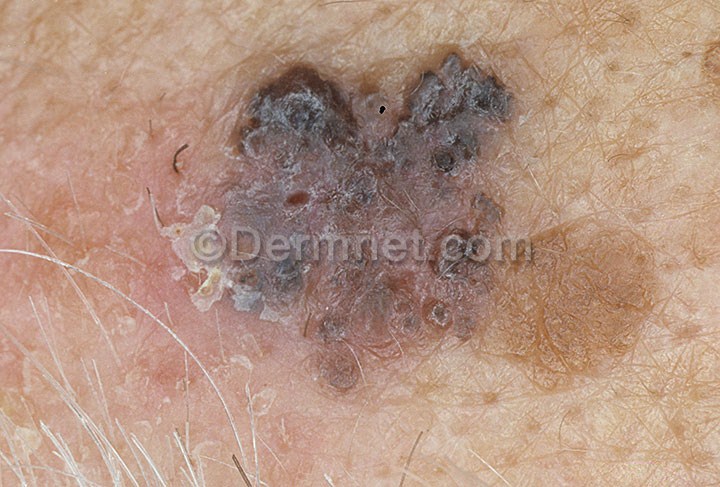
Disease: Actinic Keratosis Basal Cell Carcinoma and other Malignant Lesions